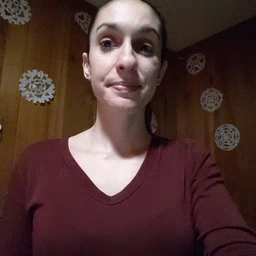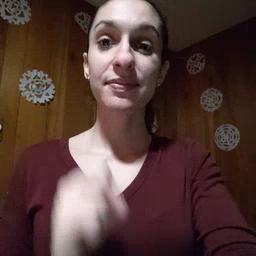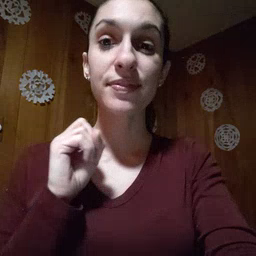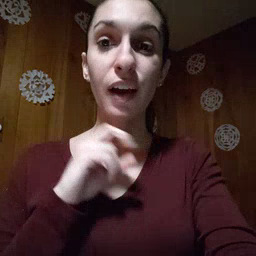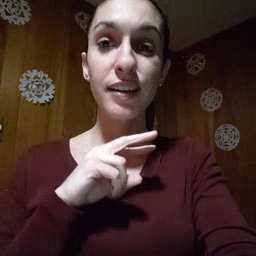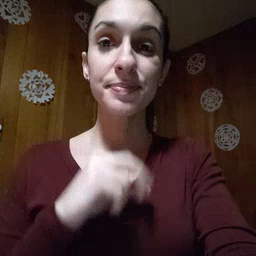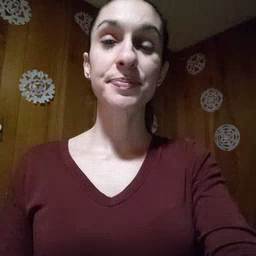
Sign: frog